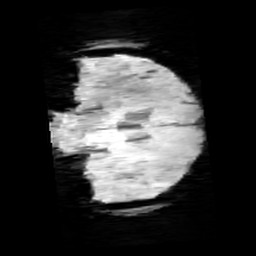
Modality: minIP
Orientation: coronal
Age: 11
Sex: male
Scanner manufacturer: siemens
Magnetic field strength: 3 T
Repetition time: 0.027 s
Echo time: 0.02 s